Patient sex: F
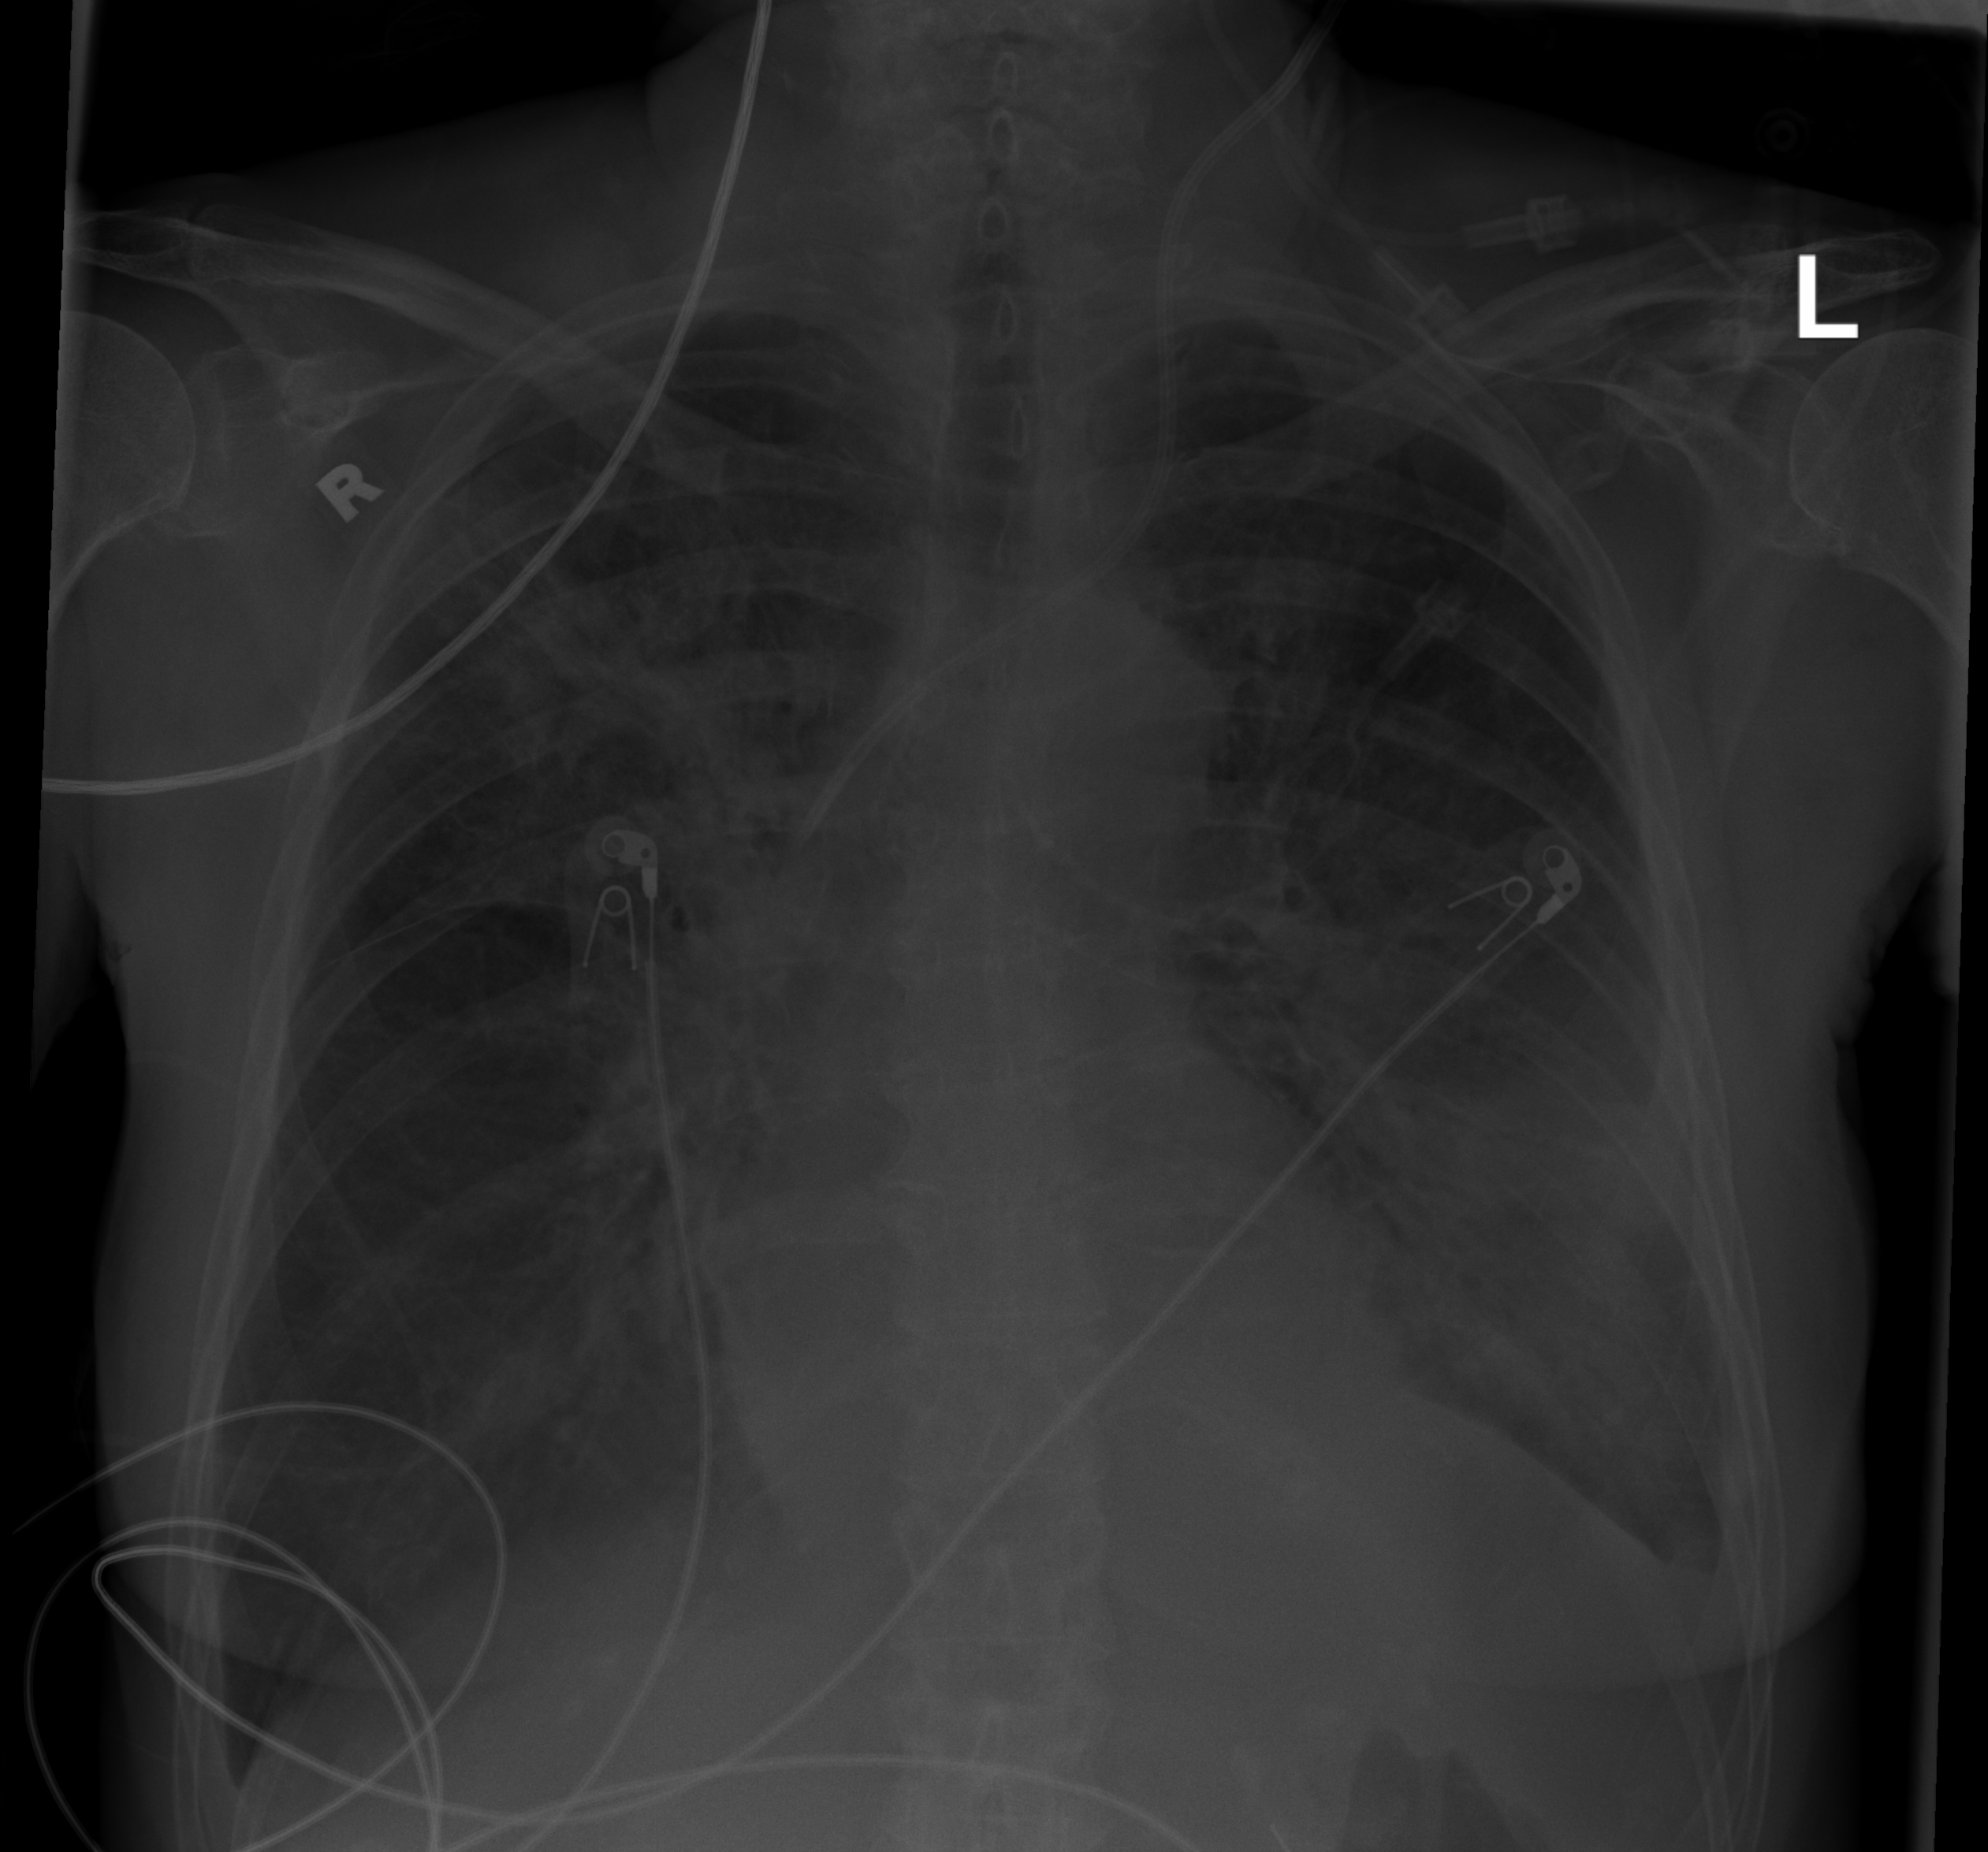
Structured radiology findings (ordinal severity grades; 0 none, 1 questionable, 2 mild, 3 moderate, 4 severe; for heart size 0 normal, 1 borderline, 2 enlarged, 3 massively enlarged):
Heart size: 0
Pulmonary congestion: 0
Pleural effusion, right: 2
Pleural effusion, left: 3
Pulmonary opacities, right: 3
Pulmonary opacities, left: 3
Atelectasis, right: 2
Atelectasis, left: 3